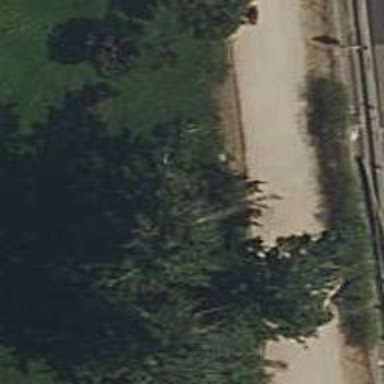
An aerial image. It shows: Dog park for leisure land.